Interaction volume radius: 10 \u00c5
Interaction volume height: 10 \u00c5
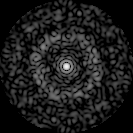
Disorder parameter: 0.8272